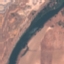
Land use / land cover class: River